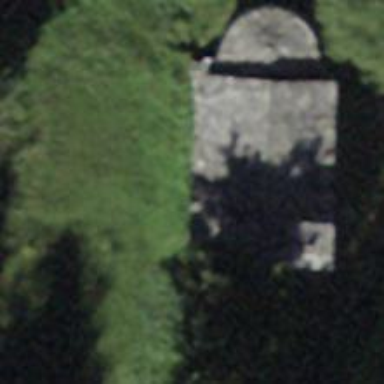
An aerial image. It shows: Chapel that serves as place of worship.